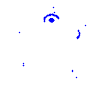
Particle: electron